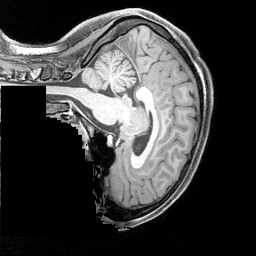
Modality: T1w
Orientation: sagittal